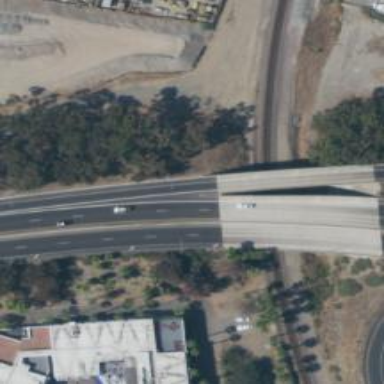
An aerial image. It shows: Primary highway bridge designed as expressway.